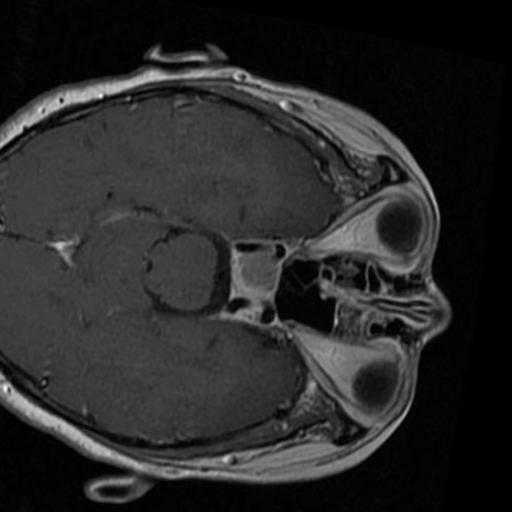
Label: brain_tumor